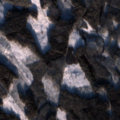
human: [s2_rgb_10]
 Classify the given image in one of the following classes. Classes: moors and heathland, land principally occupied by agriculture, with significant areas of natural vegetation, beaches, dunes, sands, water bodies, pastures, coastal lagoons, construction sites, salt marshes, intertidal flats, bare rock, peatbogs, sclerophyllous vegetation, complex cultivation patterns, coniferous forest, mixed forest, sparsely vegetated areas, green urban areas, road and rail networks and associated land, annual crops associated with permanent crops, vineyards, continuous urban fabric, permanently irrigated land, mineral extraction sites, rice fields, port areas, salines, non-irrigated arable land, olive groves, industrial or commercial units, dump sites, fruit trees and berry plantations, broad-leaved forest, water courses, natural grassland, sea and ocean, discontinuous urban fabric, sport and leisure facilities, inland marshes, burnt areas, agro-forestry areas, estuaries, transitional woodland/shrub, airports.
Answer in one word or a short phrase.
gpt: coniferous forest, mixed forest, transitional woodland/shrub